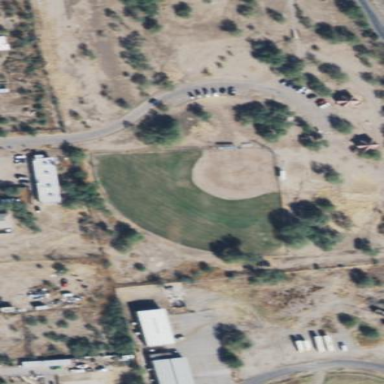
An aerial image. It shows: Baseball pitch for leisure and sports activities.